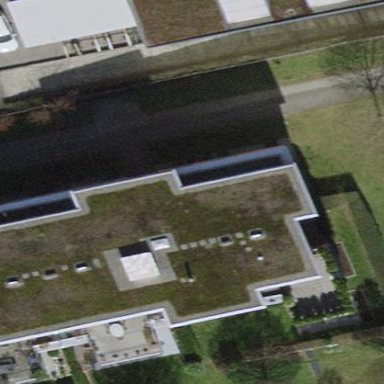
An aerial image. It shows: Flat-roofed apartment building.